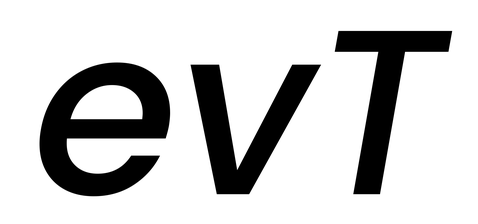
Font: Poppins-MediumItalic